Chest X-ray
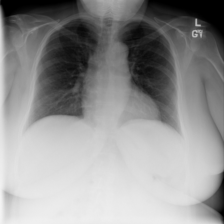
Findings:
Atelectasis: negative
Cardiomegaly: negative
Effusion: negative
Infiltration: negative
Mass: negative
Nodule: negative
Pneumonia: negative
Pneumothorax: negative
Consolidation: negative
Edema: negative
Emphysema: negative
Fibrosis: negative
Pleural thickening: negative
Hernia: negative